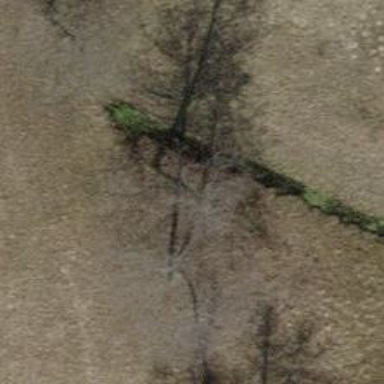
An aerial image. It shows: Shrub in its natural environment.